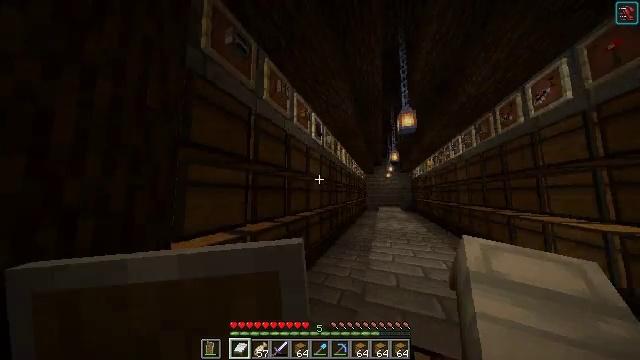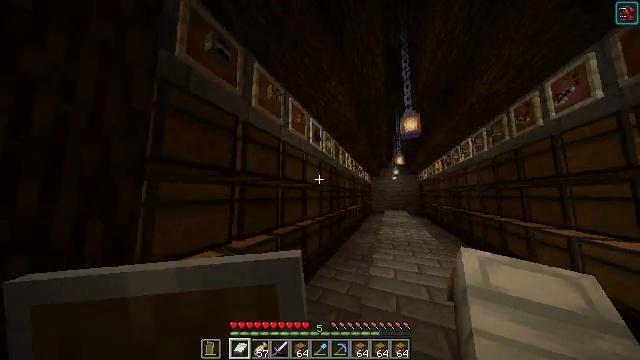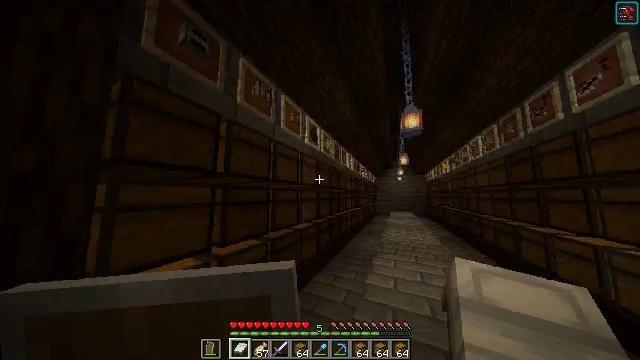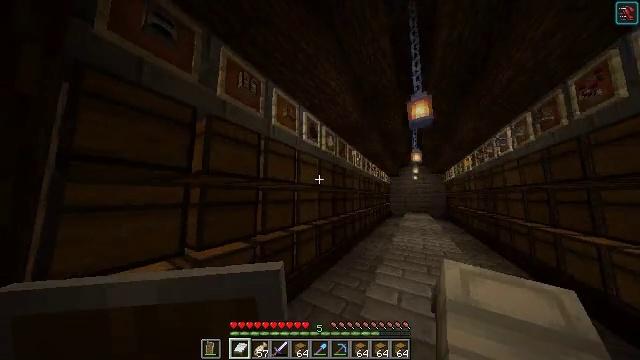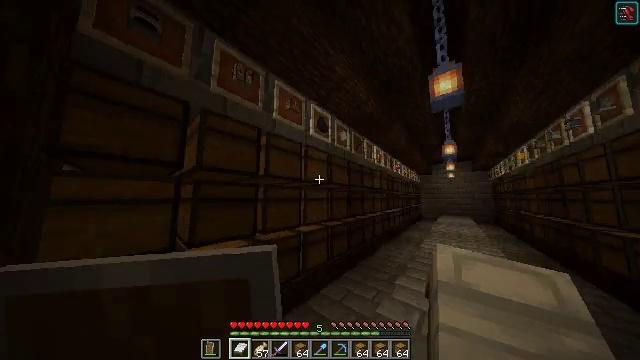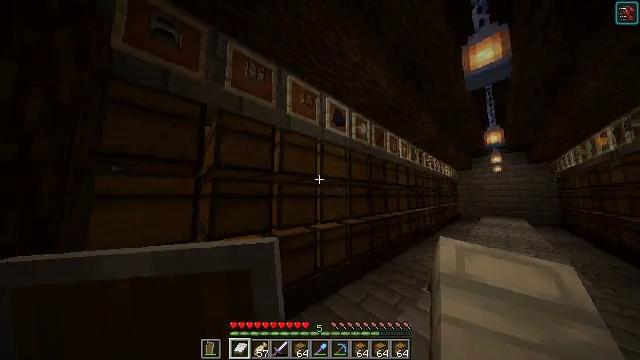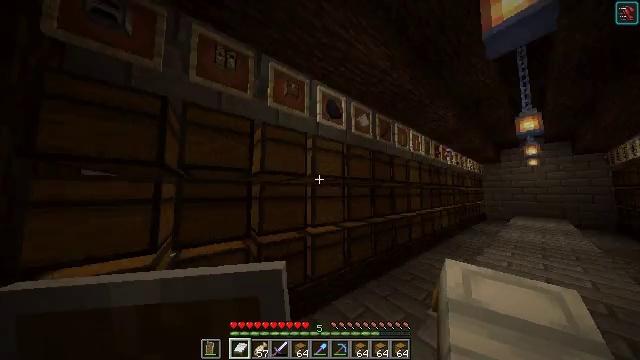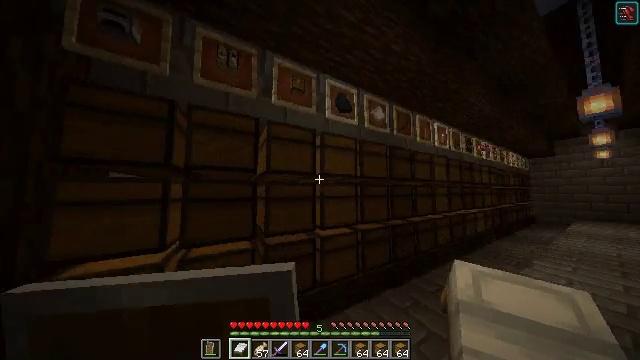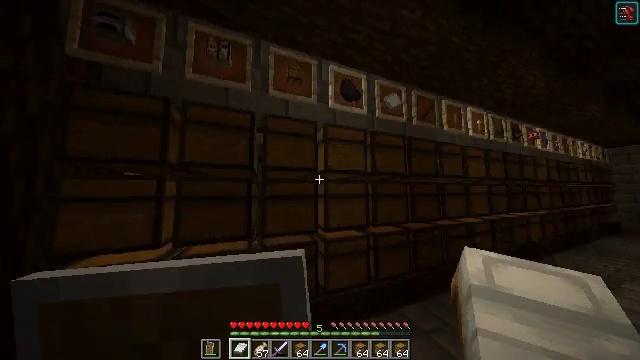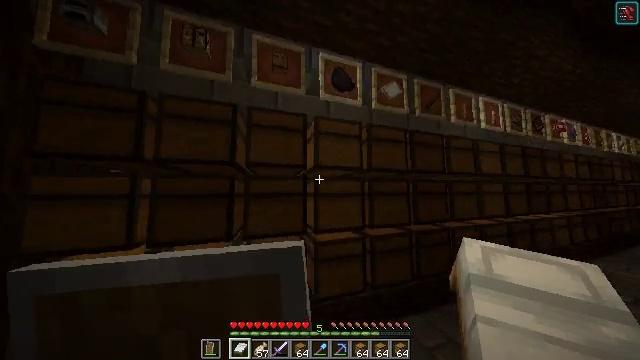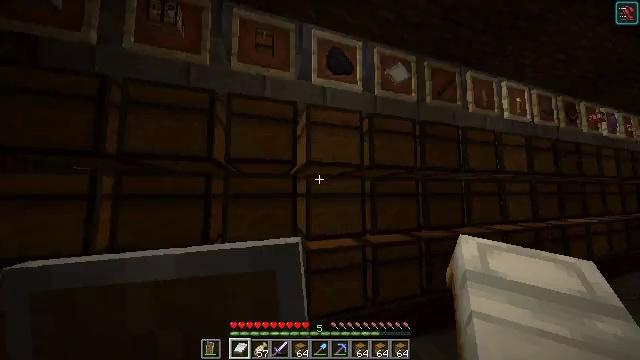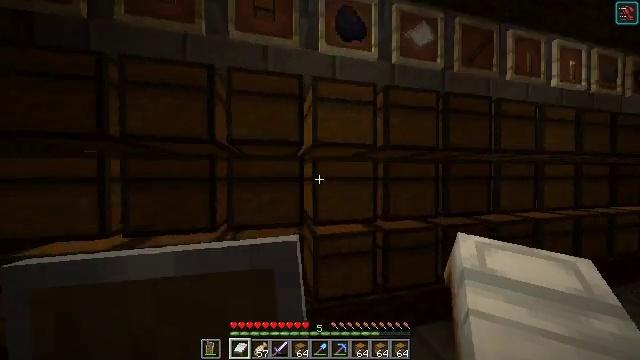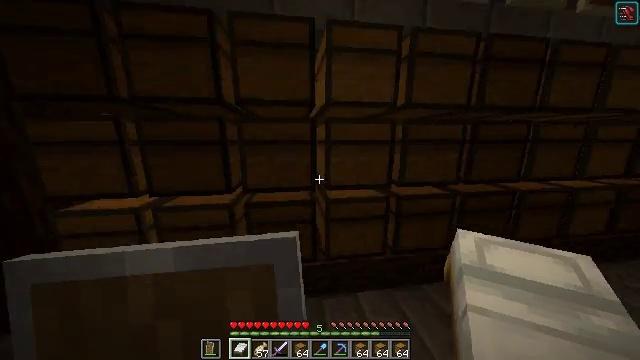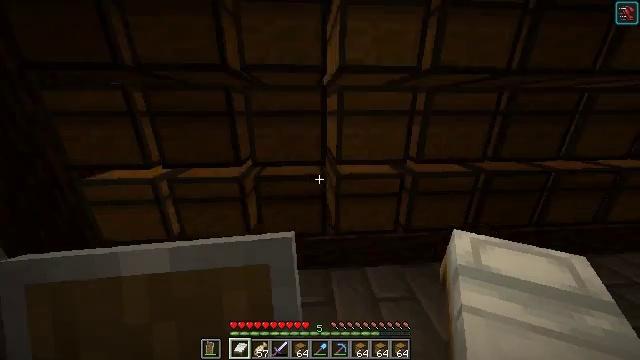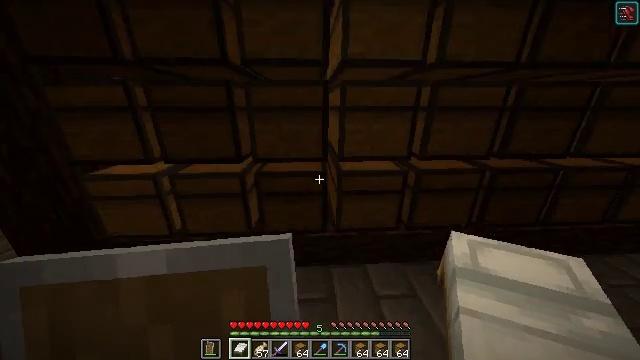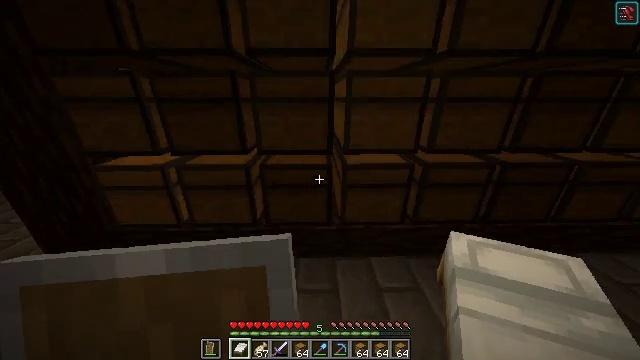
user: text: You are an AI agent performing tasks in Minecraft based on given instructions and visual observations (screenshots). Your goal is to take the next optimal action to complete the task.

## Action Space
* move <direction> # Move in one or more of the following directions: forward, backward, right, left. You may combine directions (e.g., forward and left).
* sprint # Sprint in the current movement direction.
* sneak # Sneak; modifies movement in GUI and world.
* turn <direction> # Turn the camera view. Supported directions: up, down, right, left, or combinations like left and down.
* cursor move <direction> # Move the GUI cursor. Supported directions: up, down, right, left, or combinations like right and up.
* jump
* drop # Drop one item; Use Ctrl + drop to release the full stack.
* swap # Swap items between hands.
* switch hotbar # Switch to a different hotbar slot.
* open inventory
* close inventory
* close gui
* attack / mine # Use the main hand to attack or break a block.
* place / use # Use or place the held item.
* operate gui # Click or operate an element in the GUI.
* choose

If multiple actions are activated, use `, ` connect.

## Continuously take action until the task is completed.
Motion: motion action
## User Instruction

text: Use a crafting table to make a shulker box.
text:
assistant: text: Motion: move forward and move right, turn left
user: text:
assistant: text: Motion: move forward and move right, turn left
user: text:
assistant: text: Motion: move forward and move right, turn left
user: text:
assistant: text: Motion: move forward and move right, turn left
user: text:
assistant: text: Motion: move forward and move right, turn left
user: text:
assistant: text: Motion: move forward and move right, turn left
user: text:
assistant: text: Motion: move forward and move right, turn left
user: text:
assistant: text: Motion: move forward and move right, turn left
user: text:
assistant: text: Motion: turn left
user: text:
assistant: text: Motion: no_op
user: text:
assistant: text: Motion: turn left and down
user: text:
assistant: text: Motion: turn left and down
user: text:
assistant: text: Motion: turn left and down
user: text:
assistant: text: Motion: turn down
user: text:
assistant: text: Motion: turn left and down
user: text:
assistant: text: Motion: turn left and down
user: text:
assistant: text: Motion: use / place
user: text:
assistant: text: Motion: use / place
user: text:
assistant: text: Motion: no_op
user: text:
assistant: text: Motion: no_op
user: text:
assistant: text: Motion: no_op
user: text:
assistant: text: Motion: open gui
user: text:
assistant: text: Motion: no_op
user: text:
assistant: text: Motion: cursor move right and down
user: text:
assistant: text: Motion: sneak, cursor move right and down
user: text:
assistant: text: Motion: sneak, cursor move right and down
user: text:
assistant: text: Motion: sneak
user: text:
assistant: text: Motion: sneak
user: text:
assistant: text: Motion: sneak
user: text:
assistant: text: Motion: sneak